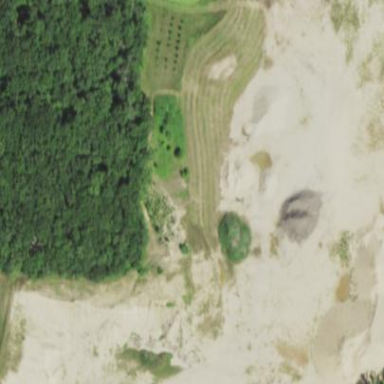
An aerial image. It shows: Quarry with sand and gravel resources.